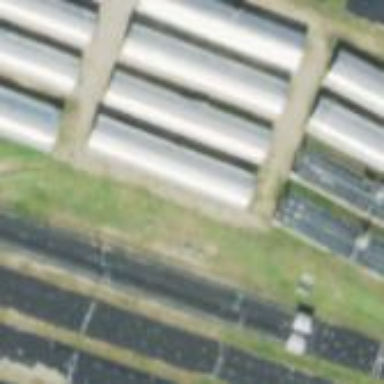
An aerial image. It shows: Greenhouse.